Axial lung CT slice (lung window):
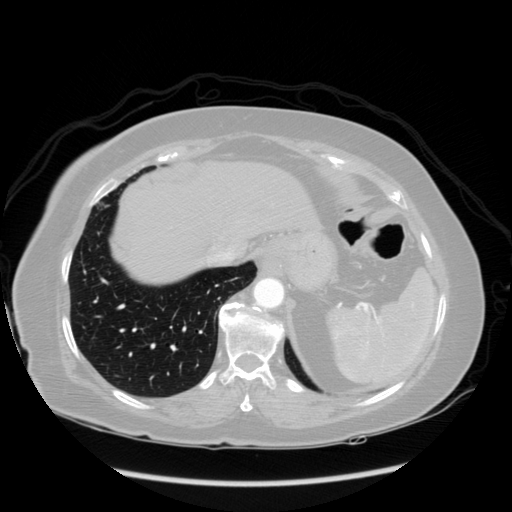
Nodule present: no